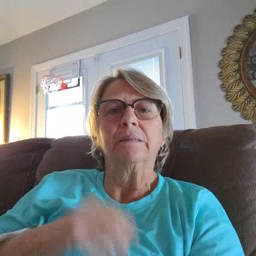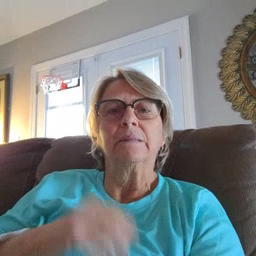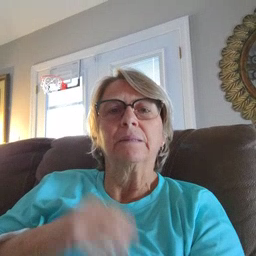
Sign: kiss